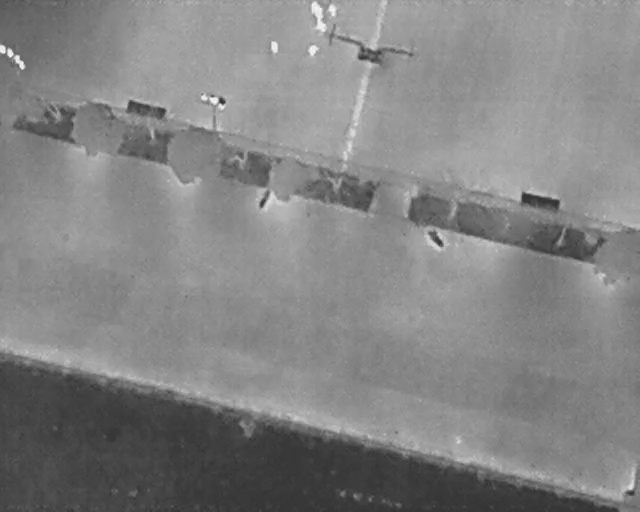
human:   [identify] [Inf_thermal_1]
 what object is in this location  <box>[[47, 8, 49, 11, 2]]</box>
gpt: <ref>1 medium person at the top</ref>